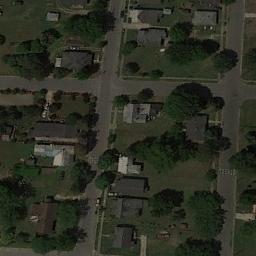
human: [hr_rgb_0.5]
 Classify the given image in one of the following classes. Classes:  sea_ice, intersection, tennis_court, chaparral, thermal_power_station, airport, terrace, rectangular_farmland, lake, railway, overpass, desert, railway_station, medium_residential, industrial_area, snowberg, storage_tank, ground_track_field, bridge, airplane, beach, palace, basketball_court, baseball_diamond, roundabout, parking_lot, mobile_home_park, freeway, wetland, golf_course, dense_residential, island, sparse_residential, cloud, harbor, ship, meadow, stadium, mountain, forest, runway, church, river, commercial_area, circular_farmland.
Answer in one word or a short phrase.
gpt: medium_residential